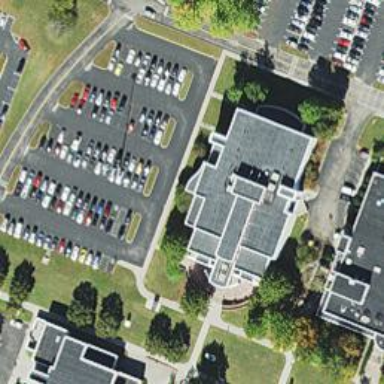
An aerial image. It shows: College building.